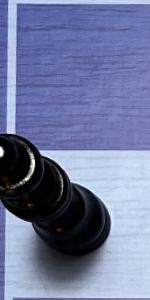
Label: Queen_Black